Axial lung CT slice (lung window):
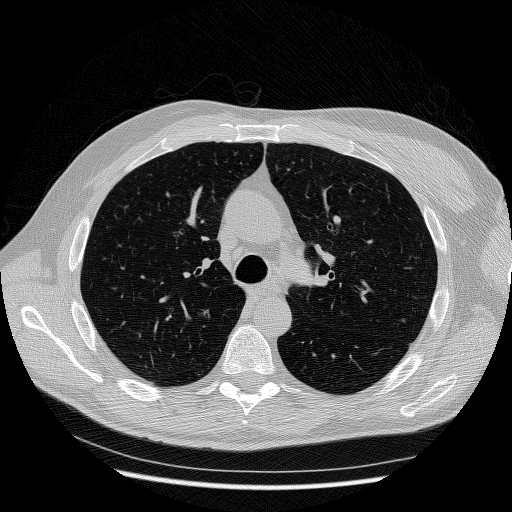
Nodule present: no